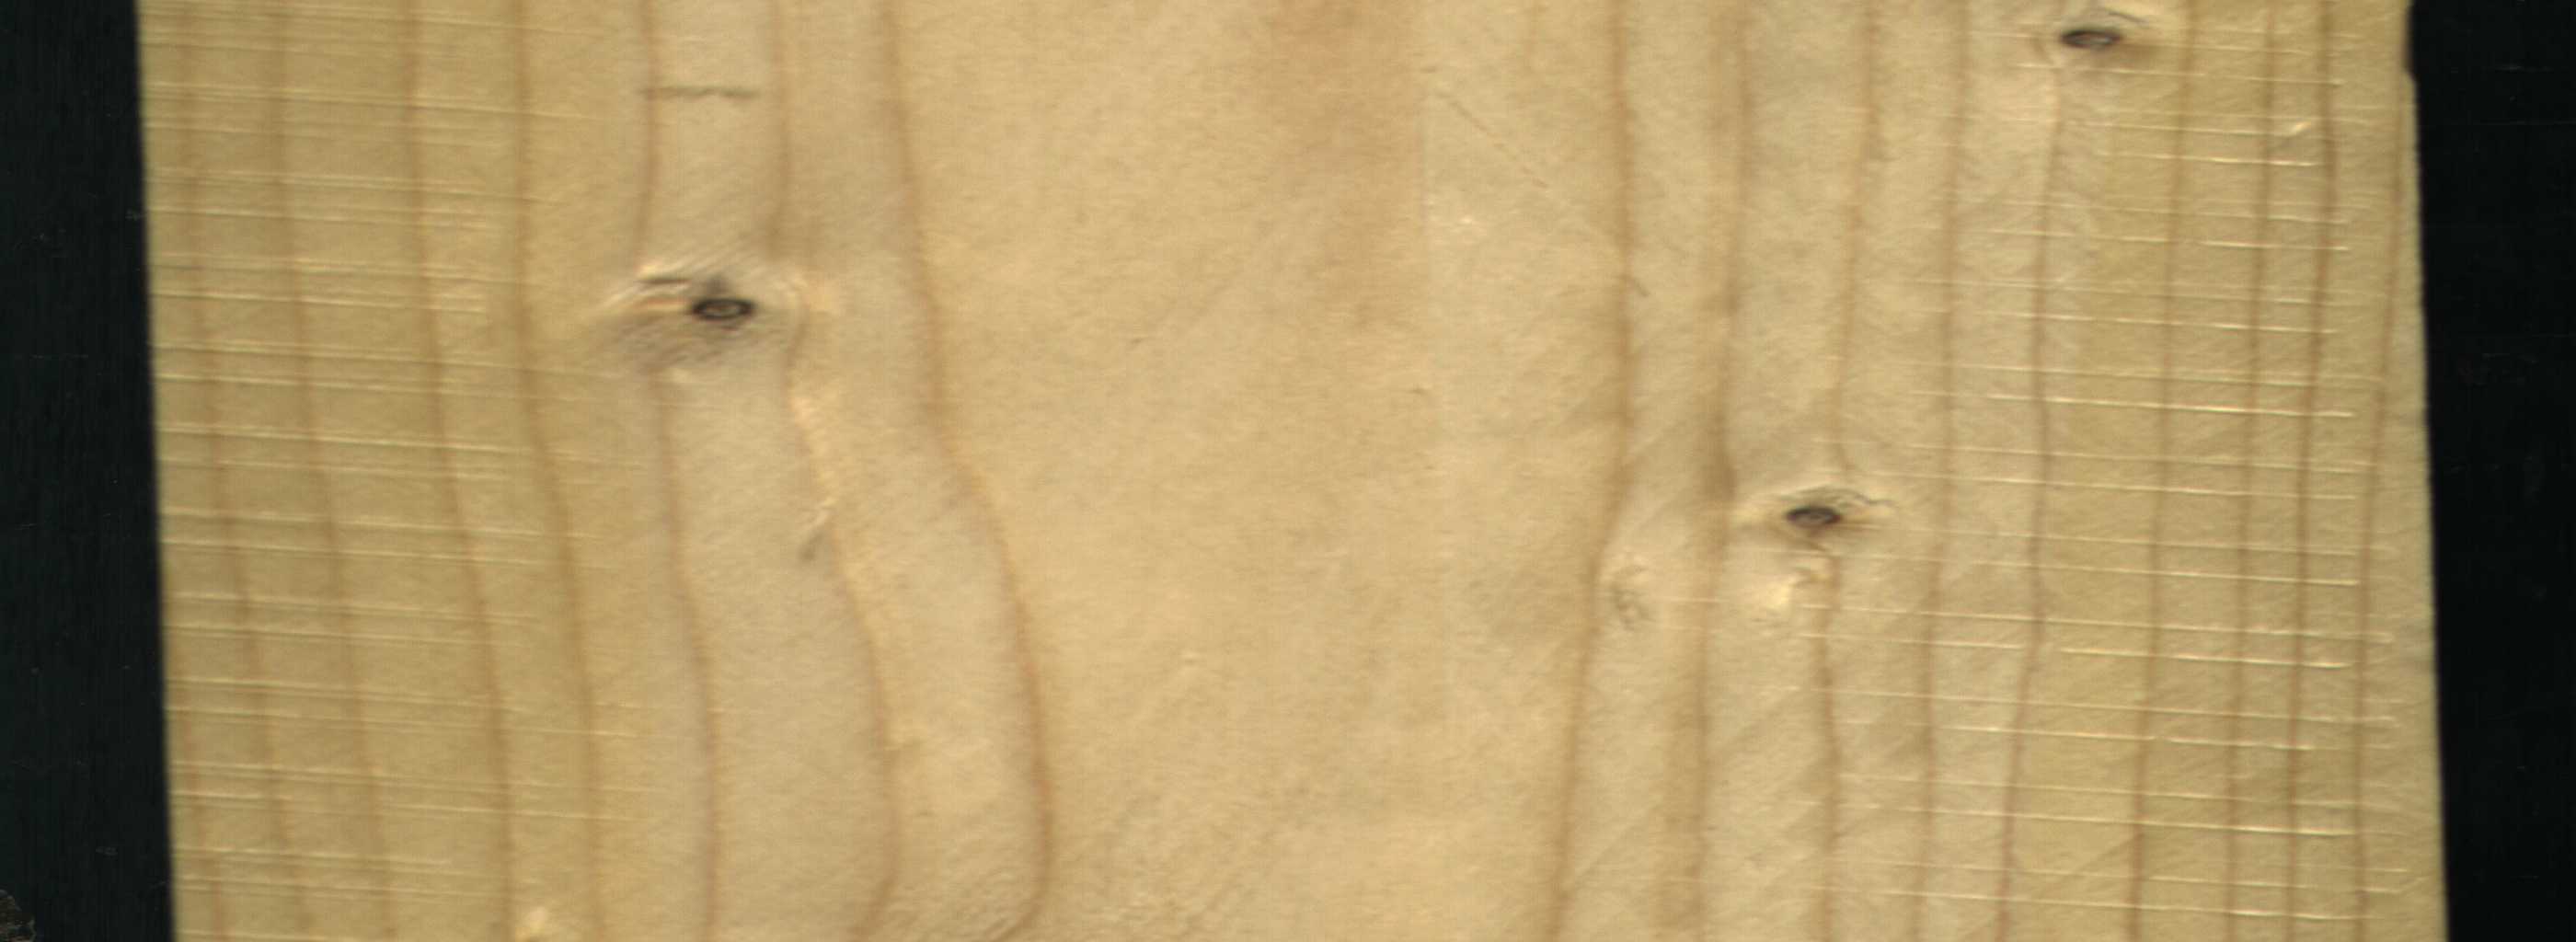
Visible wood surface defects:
Dead_Knot
Dead_Knot
Dead_Knot